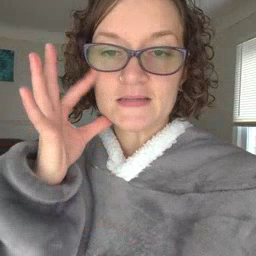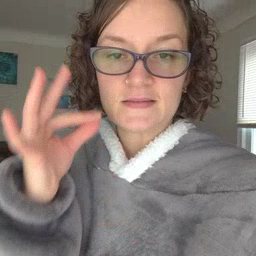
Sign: cat